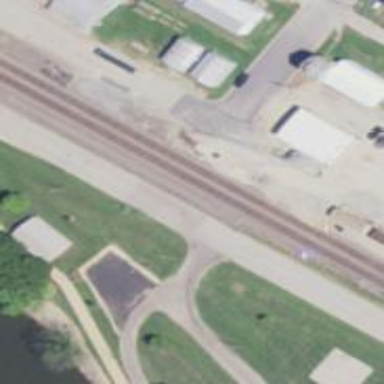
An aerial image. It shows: Railway crossover.